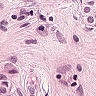
Metastatic tissue present: yes